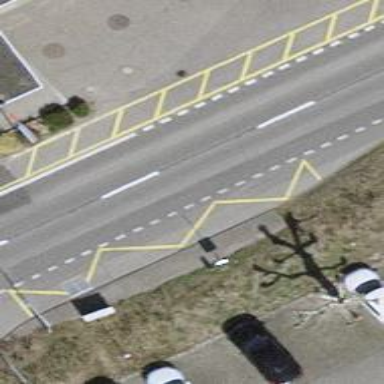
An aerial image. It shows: Bus stop equipped with public transport stop position.